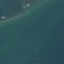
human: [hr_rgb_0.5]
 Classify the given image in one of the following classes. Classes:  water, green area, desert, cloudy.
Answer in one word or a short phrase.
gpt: water